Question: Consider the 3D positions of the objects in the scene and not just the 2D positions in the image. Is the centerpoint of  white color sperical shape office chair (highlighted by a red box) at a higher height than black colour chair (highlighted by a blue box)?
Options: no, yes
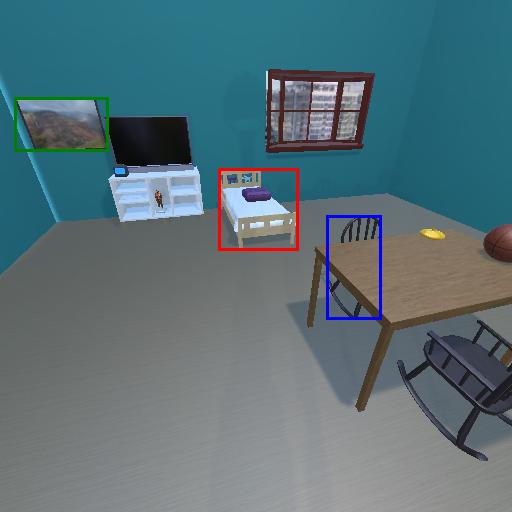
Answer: no